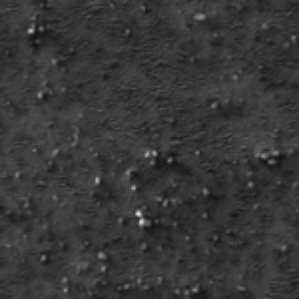
Label: frost